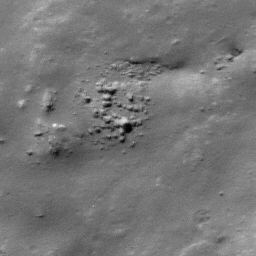
Pit: Tycho 6
Host crater: Tycho
Host type: impact_melt
Lunar coordinates: latitude -42.889, longitude 349.33